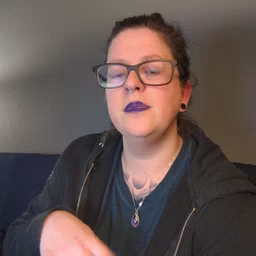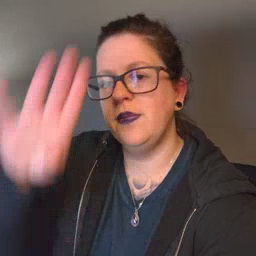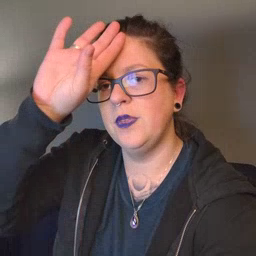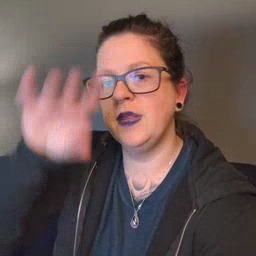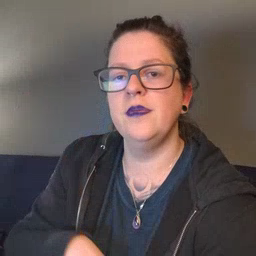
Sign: fireman